RGB frame:
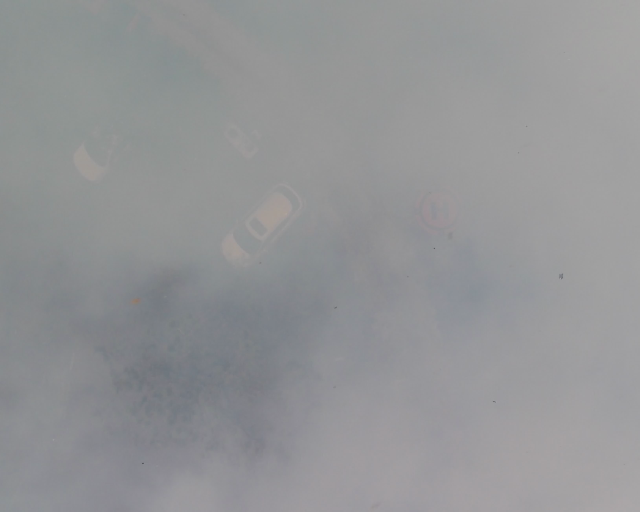
Thermal frame:
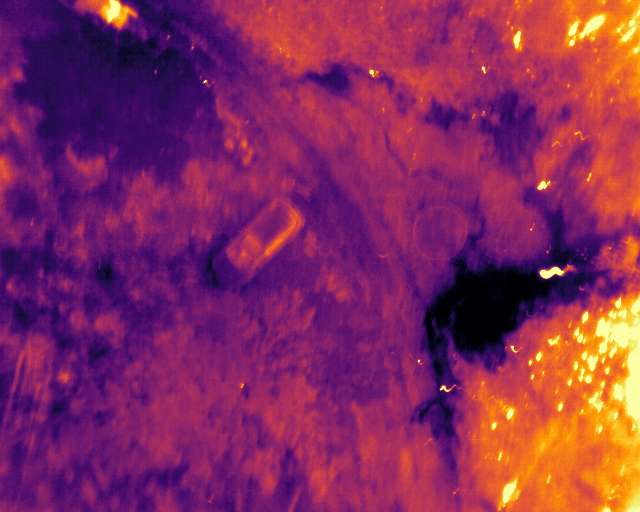
Captured: 2026-02-26 03:05:10
Pixels at or above 80 °C: 106 (fraction of frame: 0.0003235)